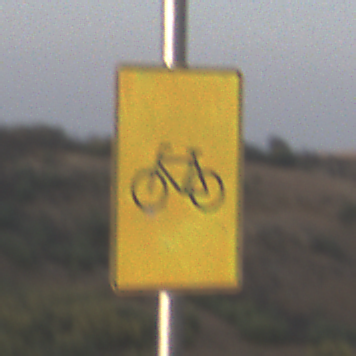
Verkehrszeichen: RadverkehrOhnePfeilsymbol
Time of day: SunriseSunset
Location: Outdoor (Nature)
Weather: PartlyCloudy
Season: NotSpecified
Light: Natural